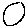
Label: circle